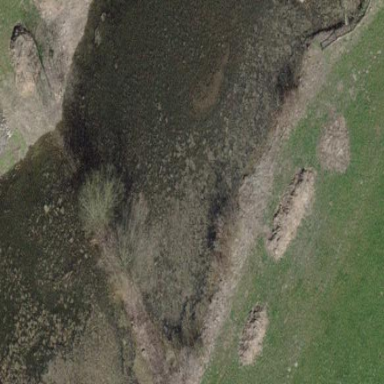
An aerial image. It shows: Marsh wetland.